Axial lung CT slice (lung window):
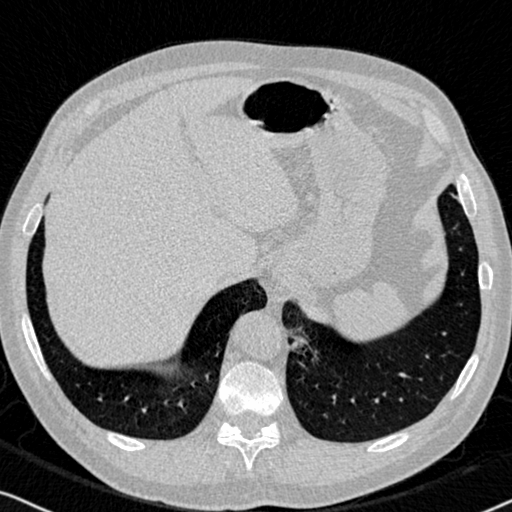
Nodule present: no